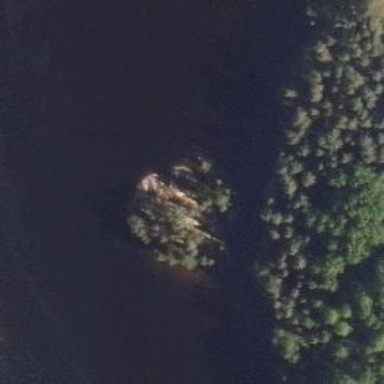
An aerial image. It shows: Islet covered with woodland.